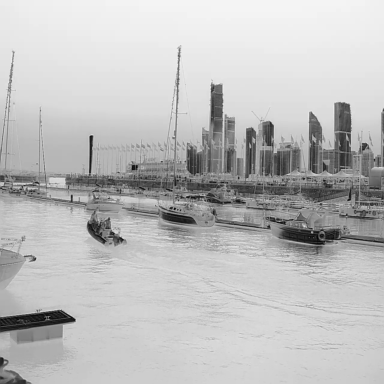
There are nine objects shown in the infrared image, including four canoes, and five sailboats.